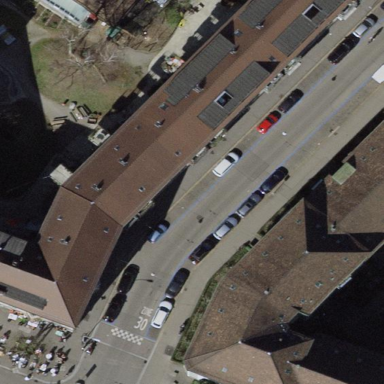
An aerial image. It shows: Parking lane.